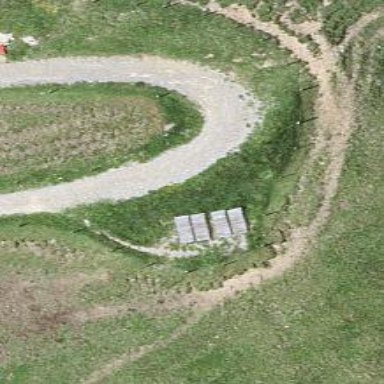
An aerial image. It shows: Bench for seating.